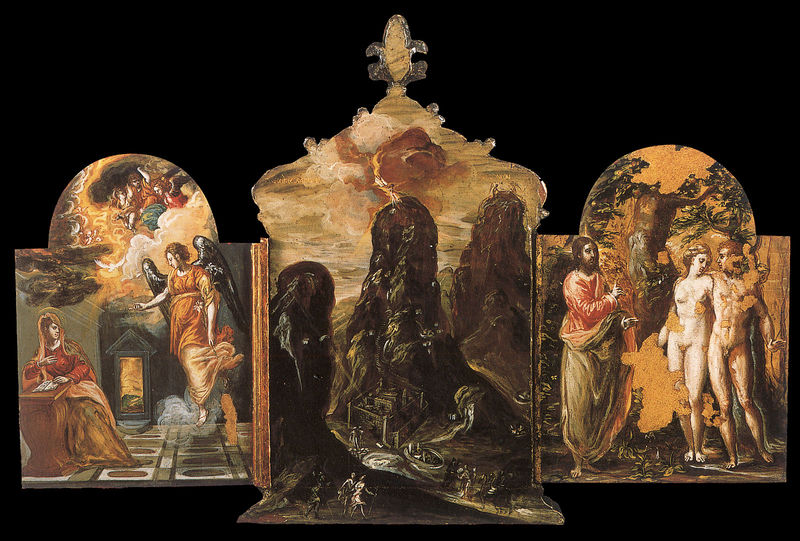
Titel: Modena Triptychon
Künstler: El Greco
Institution: Modena, Galleria Estense
Schlagwörter: baum, berg, feuer, flügel, gott, himmel, nackt, wolken, menschen, orange, schwarz, tisch, bart, ofen, rund, engel, apfel, fels, adam, eva, paradies, erkenntnis, schlange, altar, jesus, versuchung, eden, maria, verkündigung, tryptichon, paradis, gabriel, triptichon, sodom, tripychon, woke, über, tripticum, lili3e